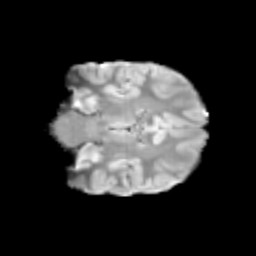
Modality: T2w
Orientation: coronal
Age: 13
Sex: female
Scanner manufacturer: siemens
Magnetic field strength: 3 T
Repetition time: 3.8 s
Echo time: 0.07 s